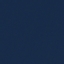
Land use / land cover: SeaLake